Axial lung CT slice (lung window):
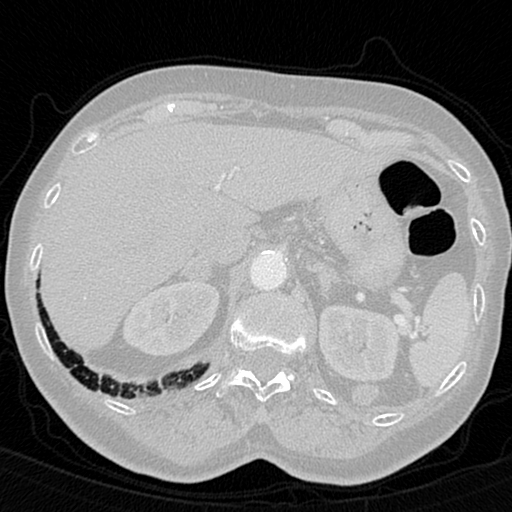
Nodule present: no